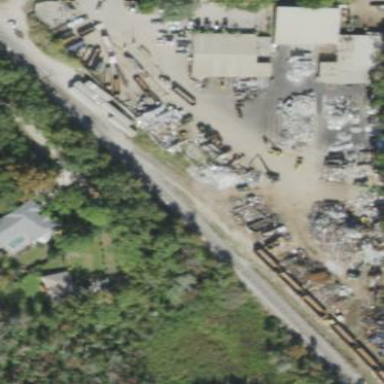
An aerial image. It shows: Scrap yard located in industrial area.